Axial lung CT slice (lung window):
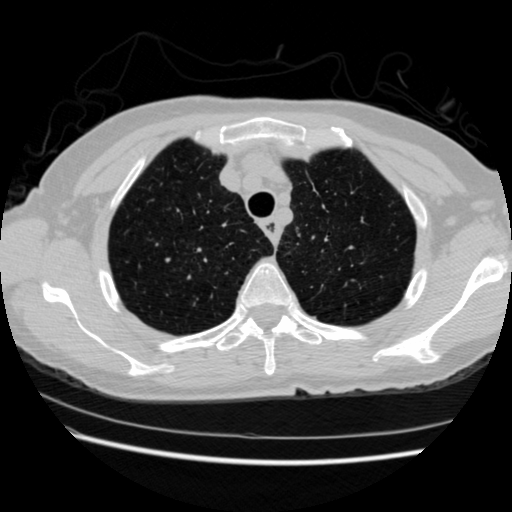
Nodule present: no